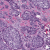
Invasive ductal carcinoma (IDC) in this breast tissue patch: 1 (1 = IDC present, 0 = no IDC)